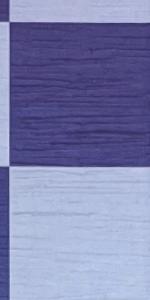
Label: Empty